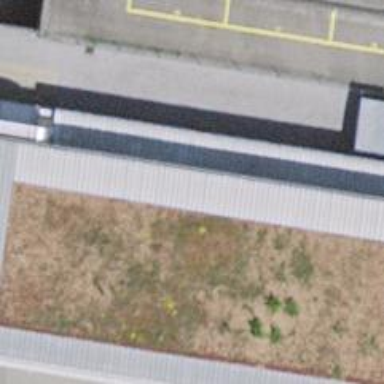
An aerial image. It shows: Industrial building.